Here is the time-frequency (STFT) view of a rotor kit's vibration measurement. What is the most likely rotor condition (normal, misalignment, unbalance, looseness)?
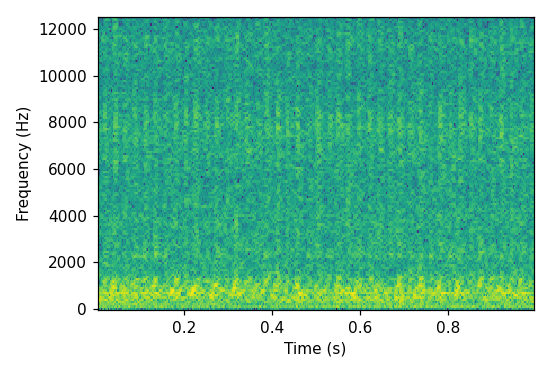
Answer: misalignment